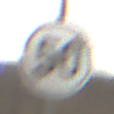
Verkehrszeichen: EndeGeschwindigkeit50
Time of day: Midday
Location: Outdoor (Nature)
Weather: Overcast
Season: NotSpecified
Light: Natural